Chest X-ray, PA view. Patient: 59 years old, sex F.
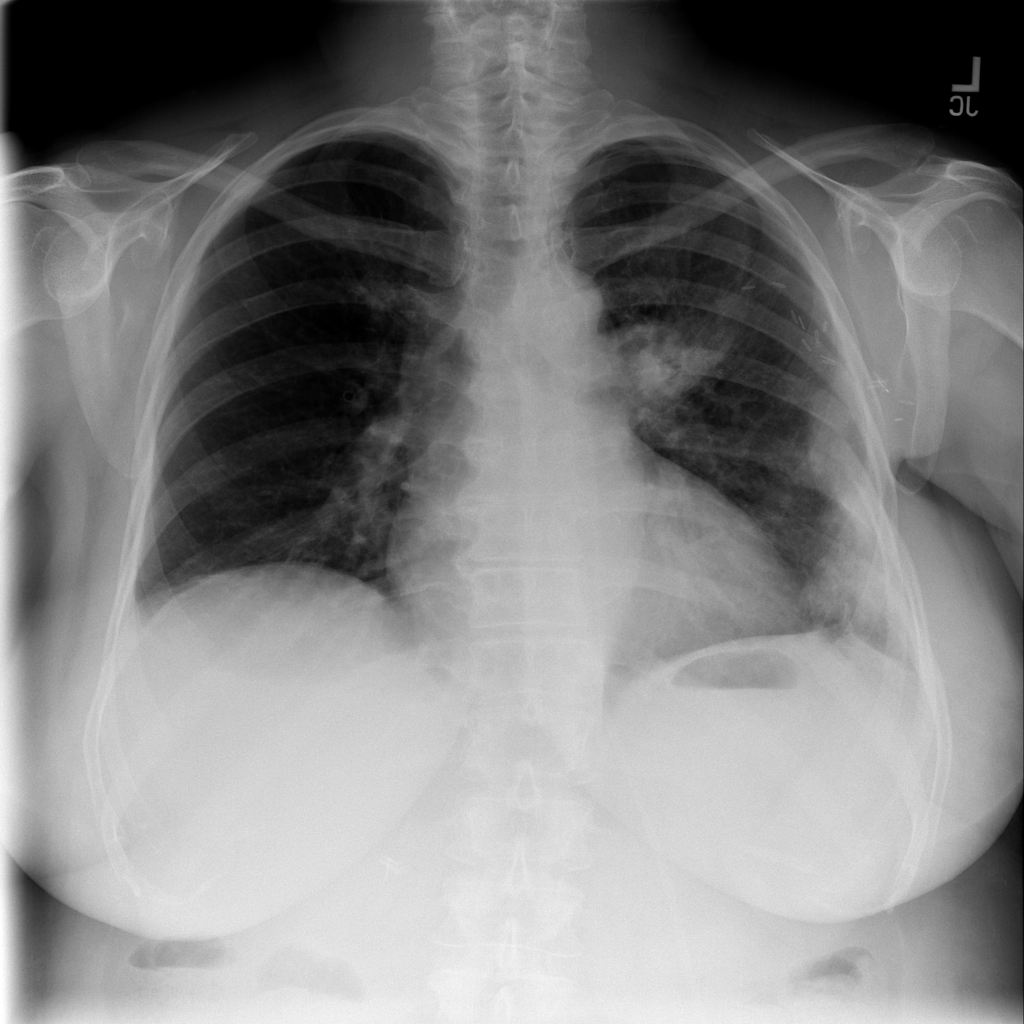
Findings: Atelectasis, Infiltration